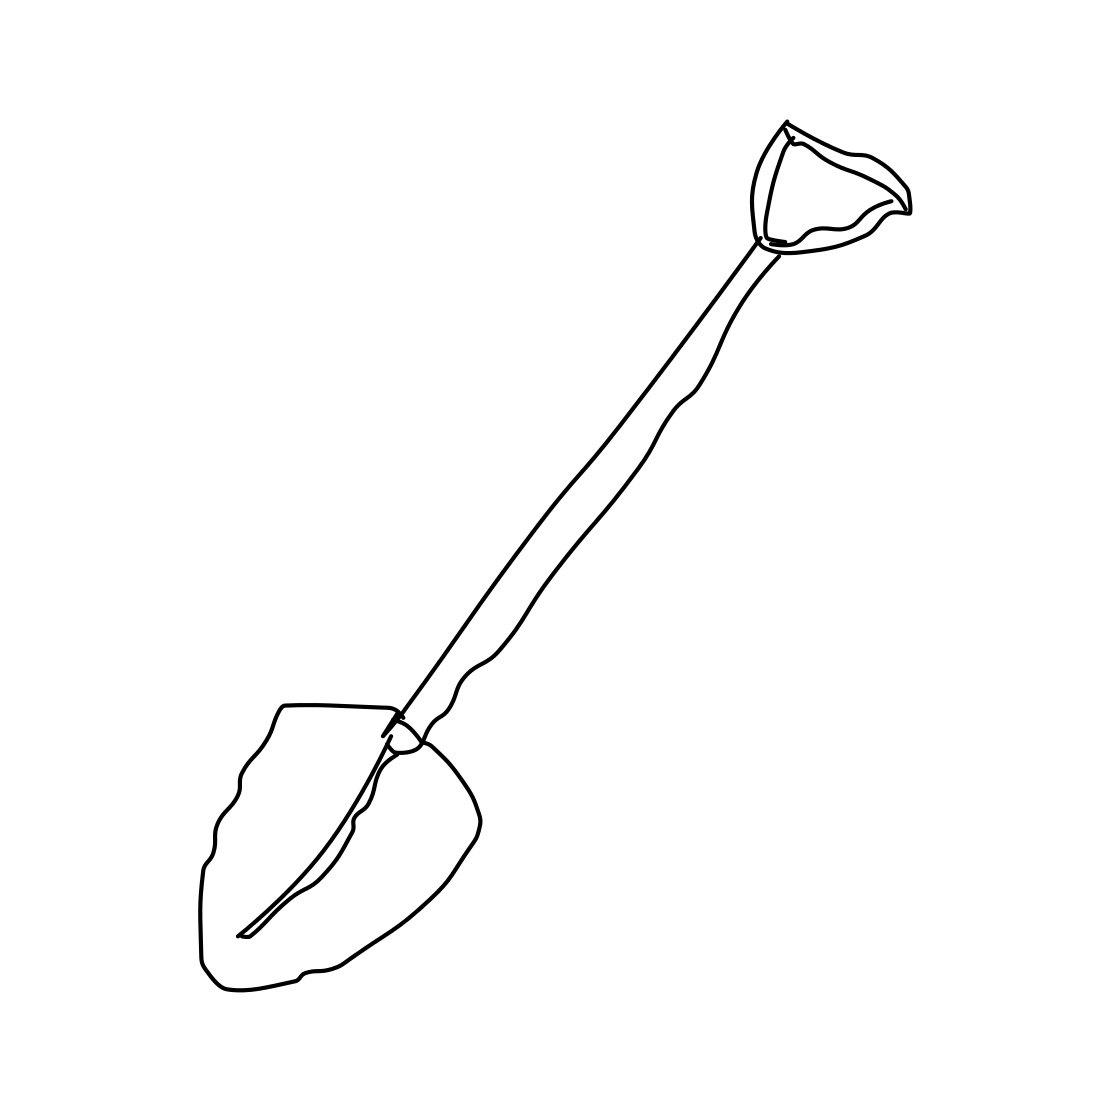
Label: shovel